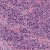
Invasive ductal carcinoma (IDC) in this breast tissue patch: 1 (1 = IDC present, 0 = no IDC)